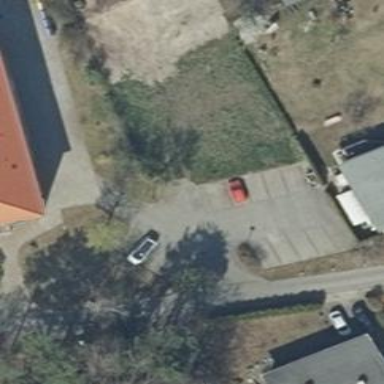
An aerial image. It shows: Parking area.